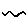
Label: zigzag